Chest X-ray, PA view. Patient: 40 years old, sex M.
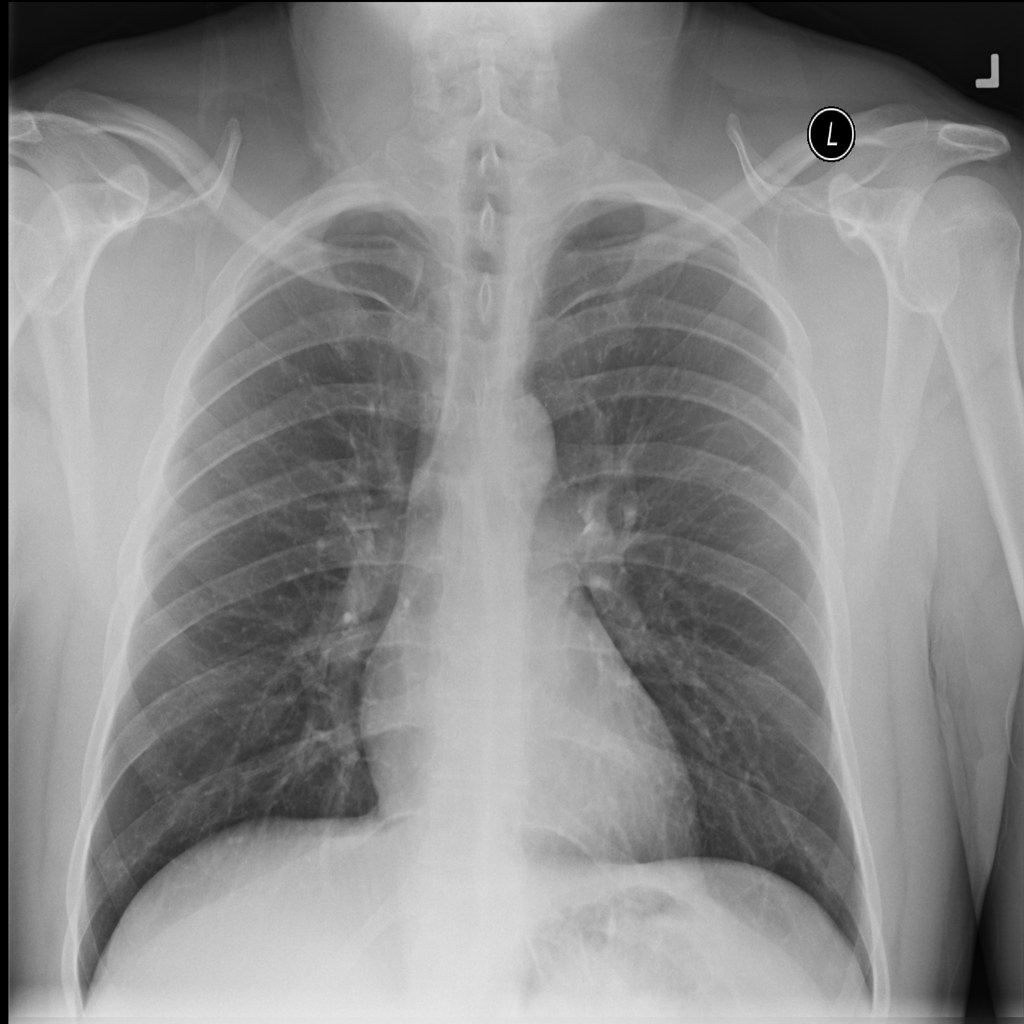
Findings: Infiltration